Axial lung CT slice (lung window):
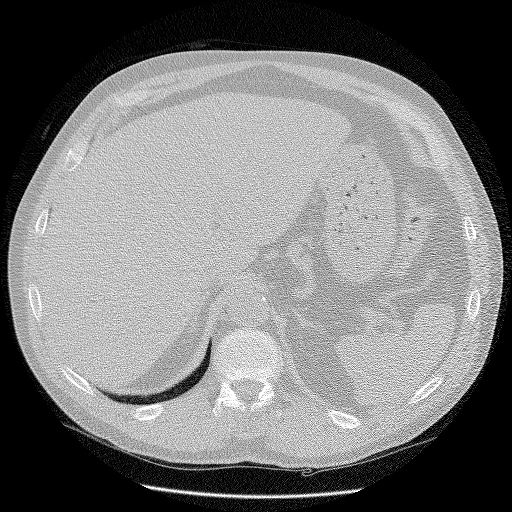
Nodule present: no